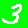
Digit: 3